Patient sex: M
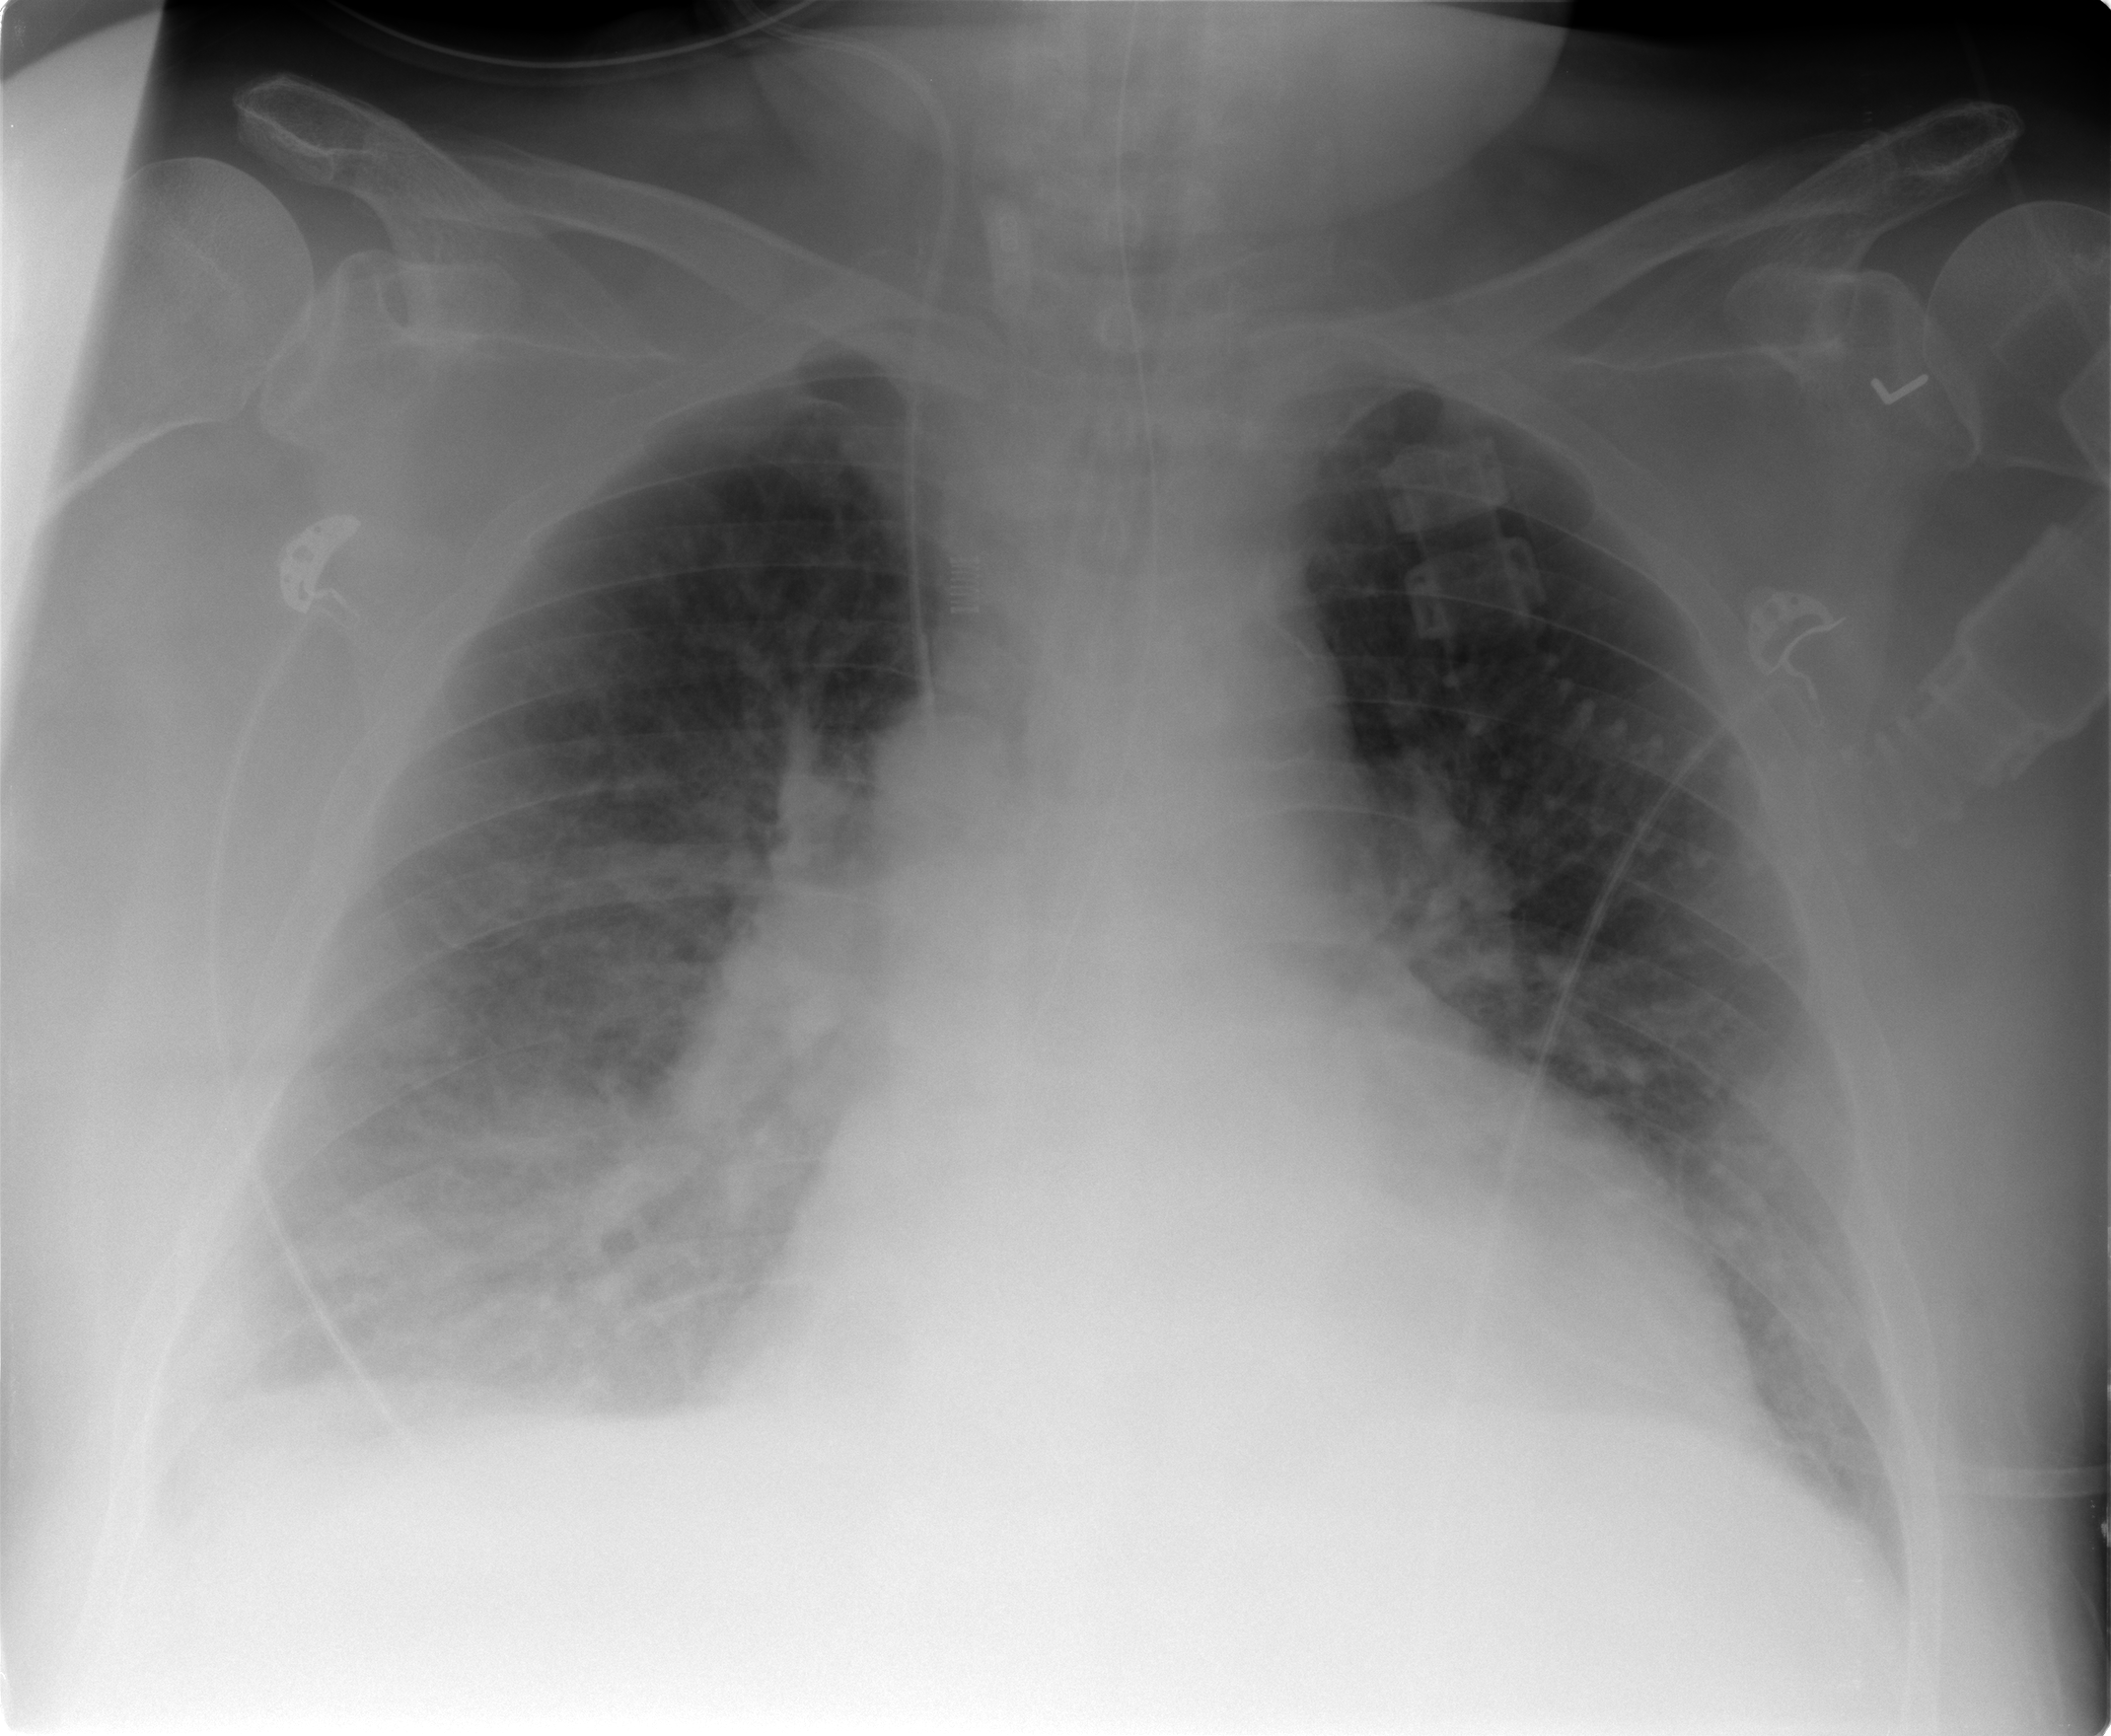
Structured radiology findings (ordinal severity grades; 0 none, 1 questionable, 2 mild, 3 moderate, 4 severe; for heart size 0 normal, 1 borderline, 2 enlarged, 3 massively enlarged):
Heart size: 2
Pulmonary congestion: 2
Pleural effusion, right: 2
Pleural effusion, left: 0
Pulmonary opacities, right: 2
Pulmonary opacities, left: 0
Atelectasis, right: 2
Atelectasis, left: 2